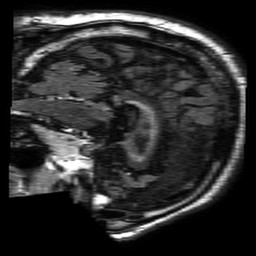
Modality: FLAIR
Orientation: sagittal
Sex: male
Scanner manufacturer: philips
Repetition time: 11 s
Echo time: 0.125 s